Question: I have a list of products that have to be ordered by parent then all children of that parent, then next parent, etc.
'''
Product One
Child One
Child Two
Product Two
Child One
'''
These products are all in one table with a parent id field, the child products have a parent id but the parent items can have a null parent (indicating that product is a top level product)

I was thinking something like the following:
'''
var list = GetProductList();
var newList = new List<ProductDTO>();
var parents = from p in list
where p.Parent == null
select p.Id;
foreach (var parent in parents)
{
var tempList = new List<ProductDTO>();
tempList.Add(list.FirstOrDefault(x => x.Id == parent));
tempList.AddRange(list.Where(x => x.Parent == parent).OrderBy(x => x.Id));
newList.AddRange(tempList);
}
'''
Any suggestions on how I would do this a little cleaner?
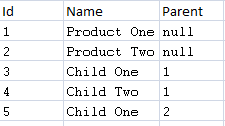
Answer: Given "Parent" is nullable property (assuming nullable int here). Following should give you parent-child related ordered list:
'''
public class ProductDTO
{
public int Id { get; set; }
public string Name { get; set; }
public int? Parent { get; set; }
}
var products = new List<ProductDTO>();
products.Add(new ProductDTO() { Id = 1, Name = "Product One" });
products.Add(new ProductDTO() { Id = 2, Name = "Product Two" });
products.Add(new ProductDTO() { Id = 3, Name = "Product Three" });
products.Add(new ProductDTO() { Id = 4, Name = "Child One", Parent=1 });
products.Add(new ProductDTO() { Id = 5, Name = "Child Two", Parent = 2 });
products.Add(new ProductDTO() { Id = 6, Name = "Child One", Parent = 1 });
var ordered = products
.Where(p => p.Parent == null)
.OrderBy(p=> p.Id)
.Select(p => products
.Where(c => c.Parent == p.Id)
.OrderBy(c => c.Id))
.ToList();
'''